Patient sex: F
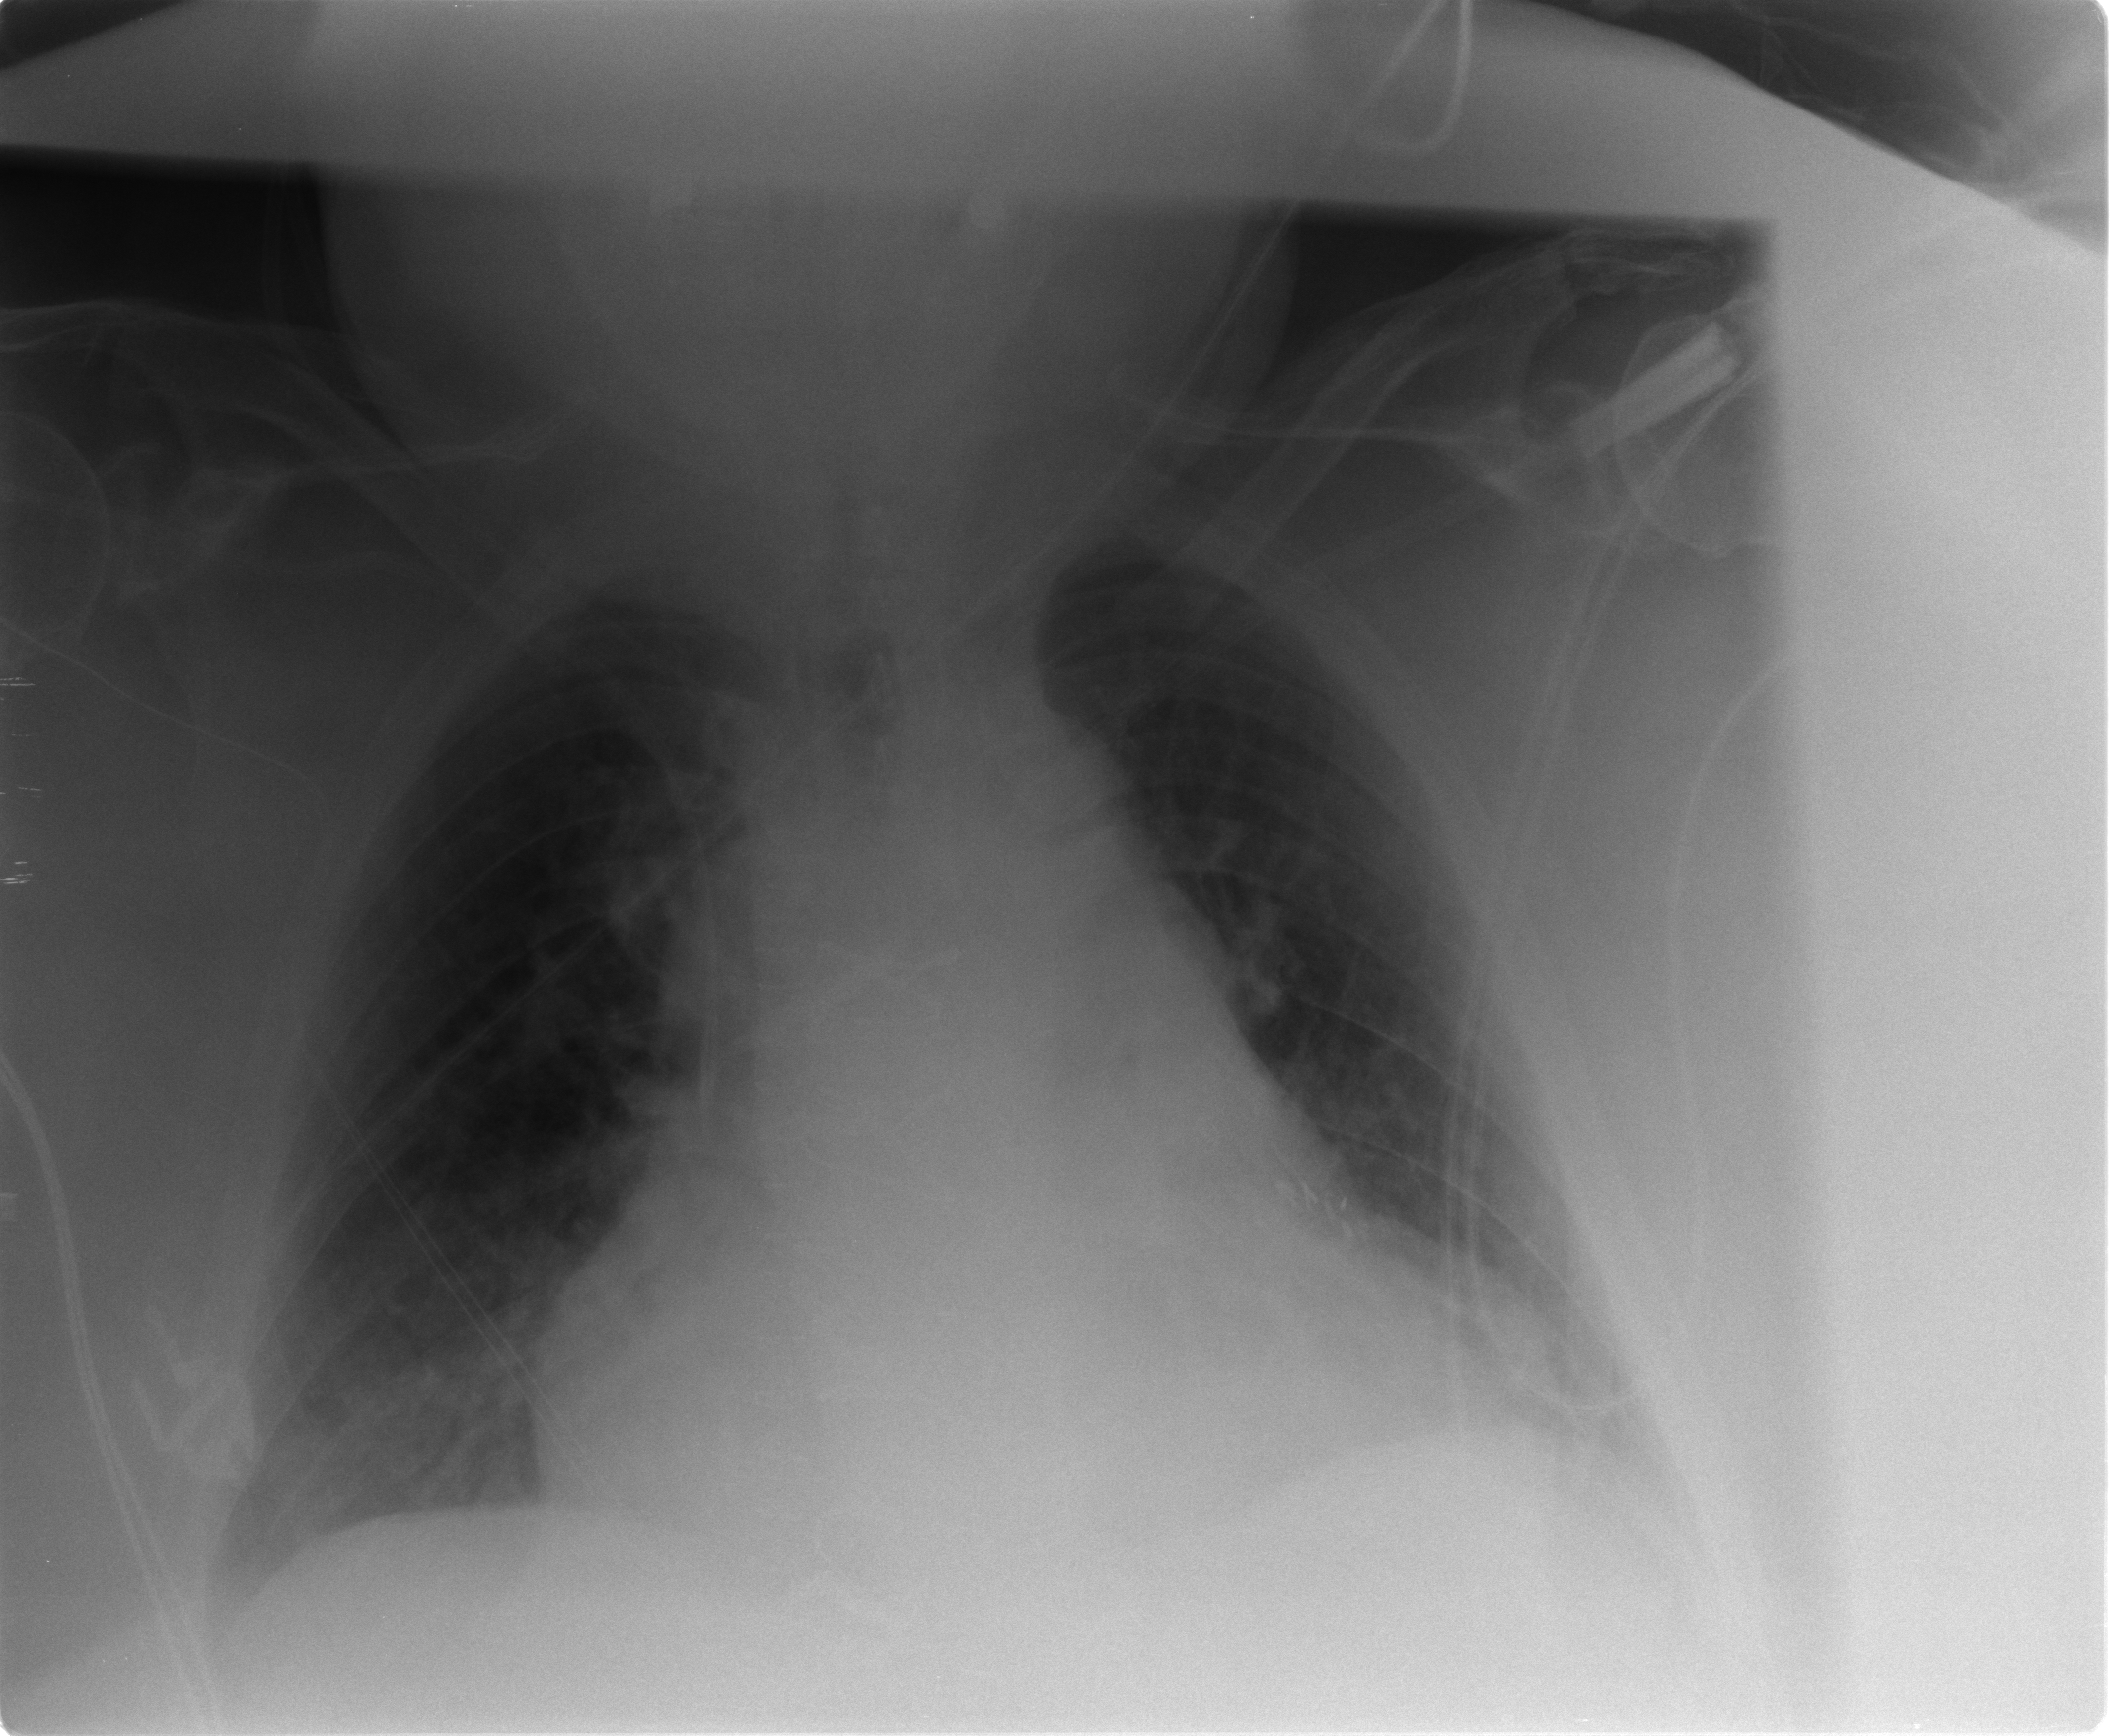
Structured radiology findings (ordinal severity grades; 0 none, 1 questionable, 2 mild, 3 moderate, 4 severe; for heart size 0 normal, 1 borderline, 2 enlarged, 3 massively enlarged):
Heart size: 3
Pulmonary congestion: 2
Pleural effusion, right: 0
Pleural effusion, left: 1
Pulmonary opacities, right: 0
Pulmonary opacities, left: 0
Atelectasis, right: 1
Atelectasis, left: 2